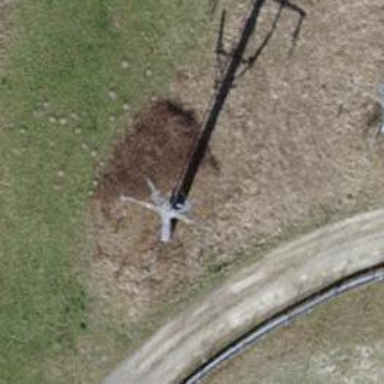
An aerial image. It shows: Power line with three cables.